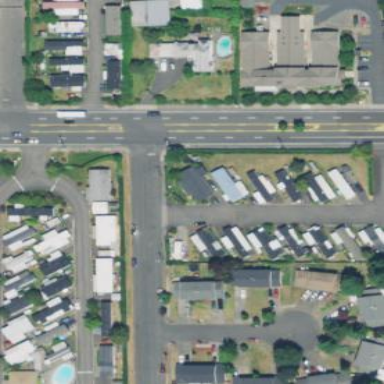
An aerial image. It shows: Residential area known as trailer park.